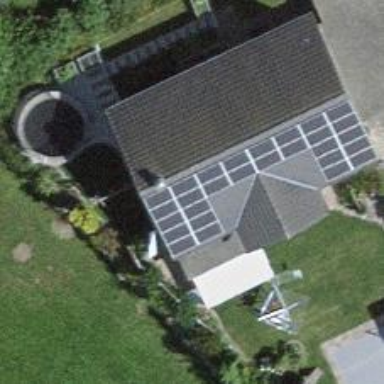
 consisting of solar photovoltaic panels."